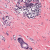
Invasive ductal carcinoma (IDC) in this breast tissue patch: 1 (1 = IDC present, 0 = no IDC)